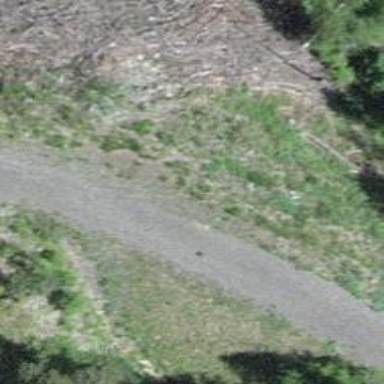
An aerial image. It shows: Track with grade 2 tracktype.